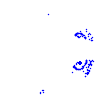
Particle: kaon